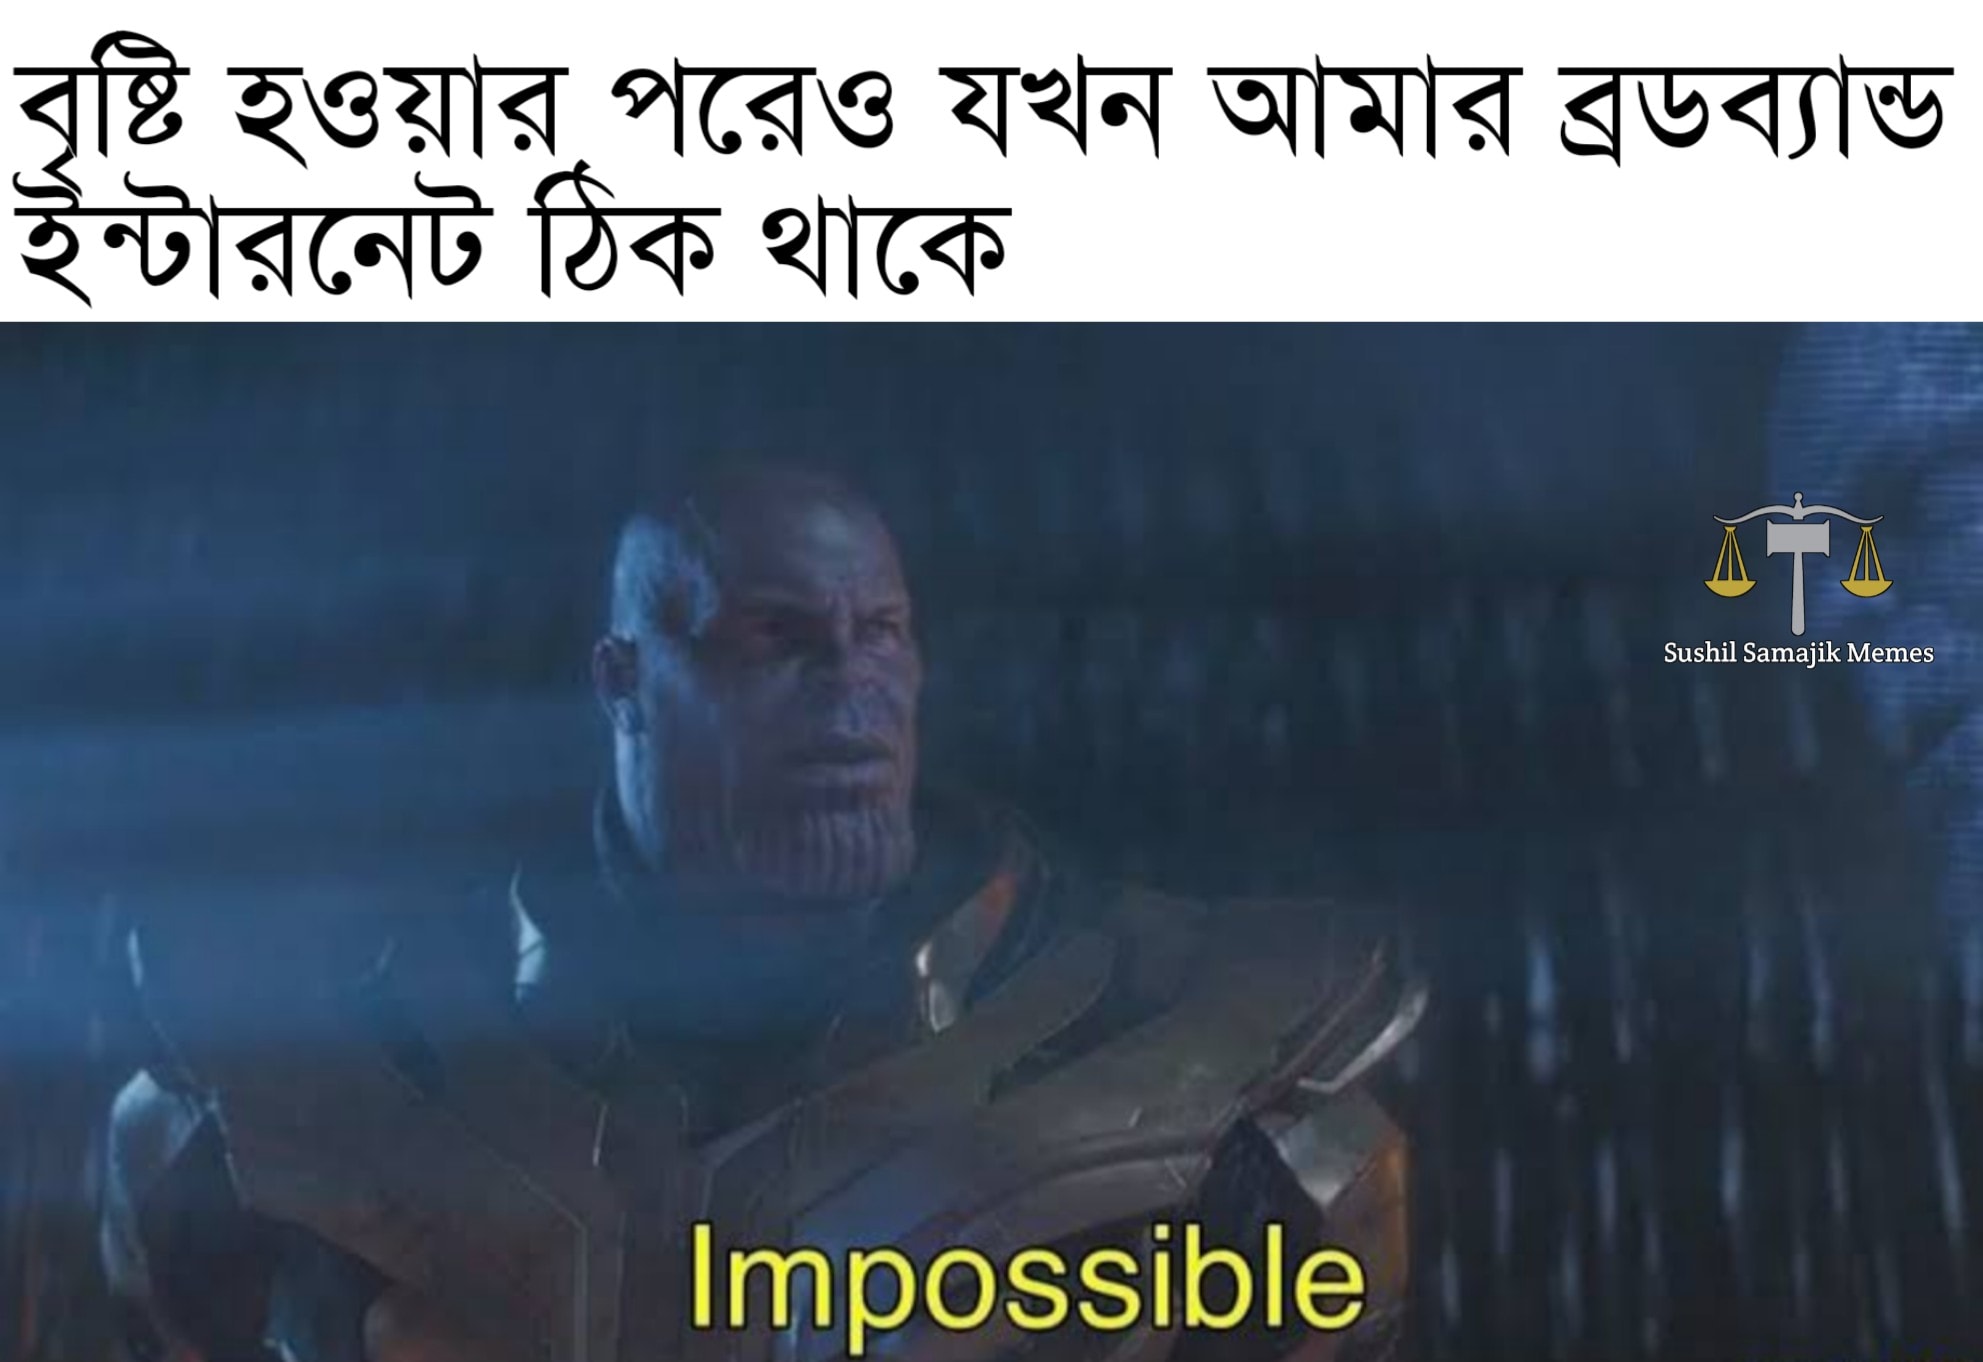
Caption: বৃষ্টি হওয়ার পরেও যখন আমার ব্রডব্যান্ড ইন্টারনেট ঠিক থাকে      Impossible
Label: hate